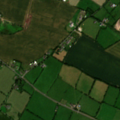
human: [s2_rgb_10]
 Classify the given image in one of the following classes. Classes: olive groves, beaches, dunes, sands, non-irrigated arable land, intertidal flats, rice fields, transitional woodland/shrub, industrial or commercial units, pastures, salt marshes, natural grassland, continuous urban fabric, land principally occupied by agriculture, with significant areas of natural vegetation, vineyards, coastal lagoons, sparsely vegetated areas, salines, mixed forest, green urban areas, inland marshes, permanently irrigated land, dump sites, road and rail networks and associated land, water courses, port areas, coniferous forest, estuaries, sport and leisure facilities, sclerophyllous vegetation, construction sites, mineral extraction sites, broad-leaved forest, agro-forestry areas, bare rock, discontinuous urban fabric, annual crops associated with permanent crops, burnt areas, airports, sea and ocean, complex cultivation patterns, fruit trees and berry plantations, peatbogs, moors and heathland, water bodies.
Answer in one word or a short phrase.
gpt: non-irrigated arable land, pastures